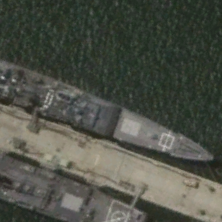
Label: cruiser